Aerial crown-view tile of a tropical tree (Barro Colorado Island, Panama), acquired 20250715:
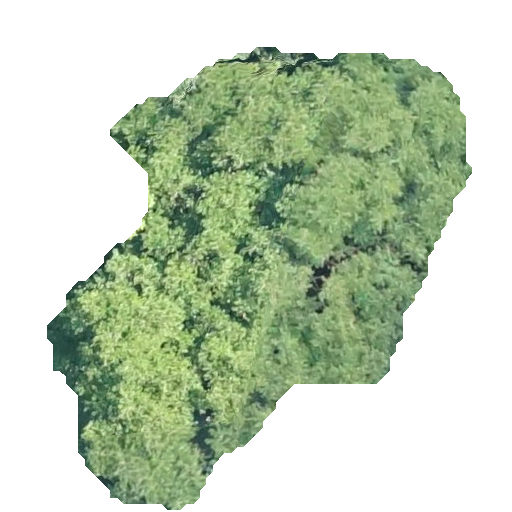
Species: Hymenaea courbaril
GBIF accepted scientific name: Hymenaea courbaril
Crown area: 181.706 m²